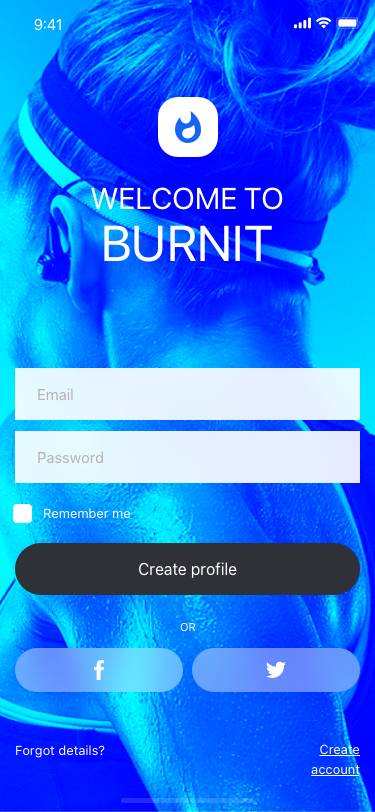
Text in this UI design:
Welcome to
BurnIt
or